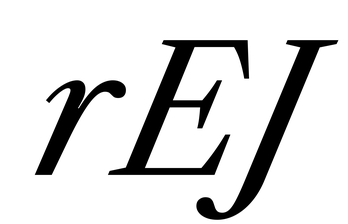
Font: LibreCaslonText-Italic_Italic